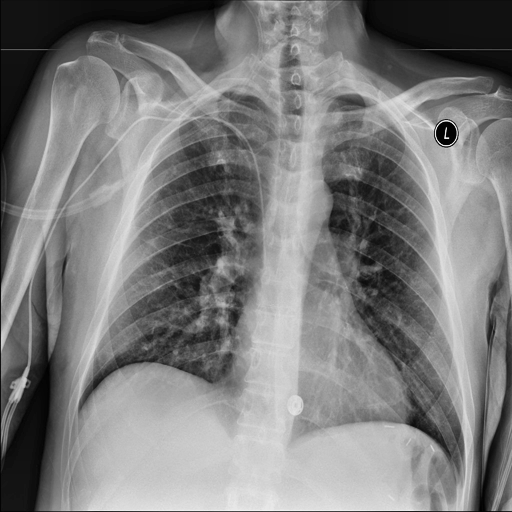
Finding: NORMAL